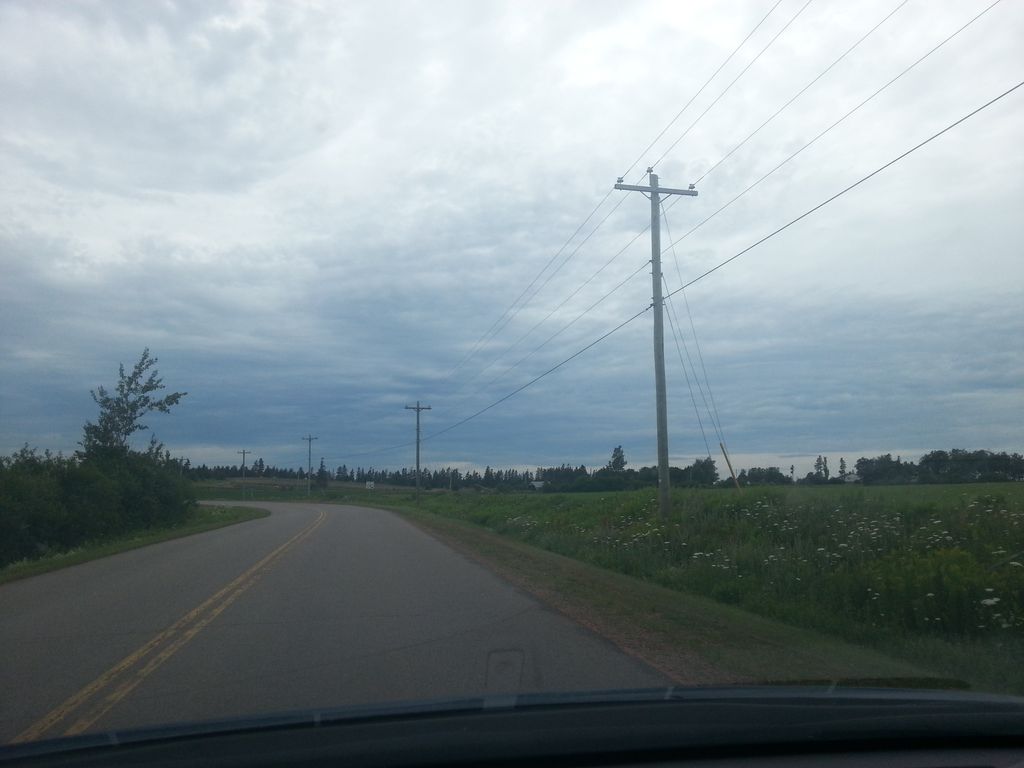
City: charlottetown